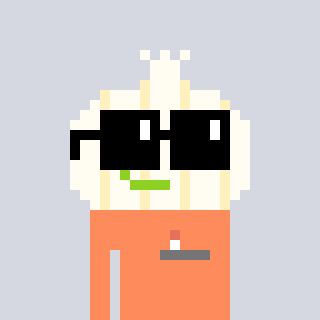
a pixel art character with square black sunglasses, a garlic-shaped head and a peachy-colored body on a cool background